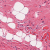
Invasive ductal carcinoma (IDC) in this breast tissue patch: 0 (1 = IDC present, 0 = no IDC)